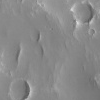
Atmospheric dust classification: not_dusty